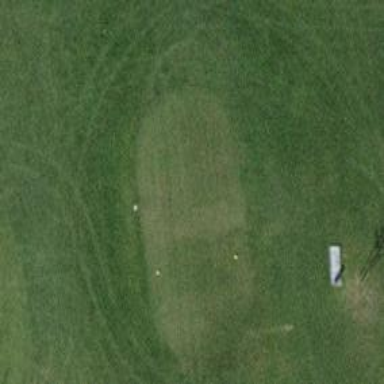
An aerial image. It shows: Golf tee.